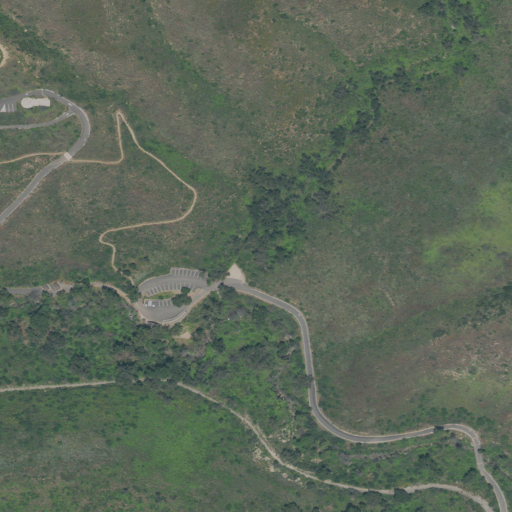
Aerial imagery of valley in California named Dry Canyon containing grassland, shrub, open development, woody wetlands, and low intensity development